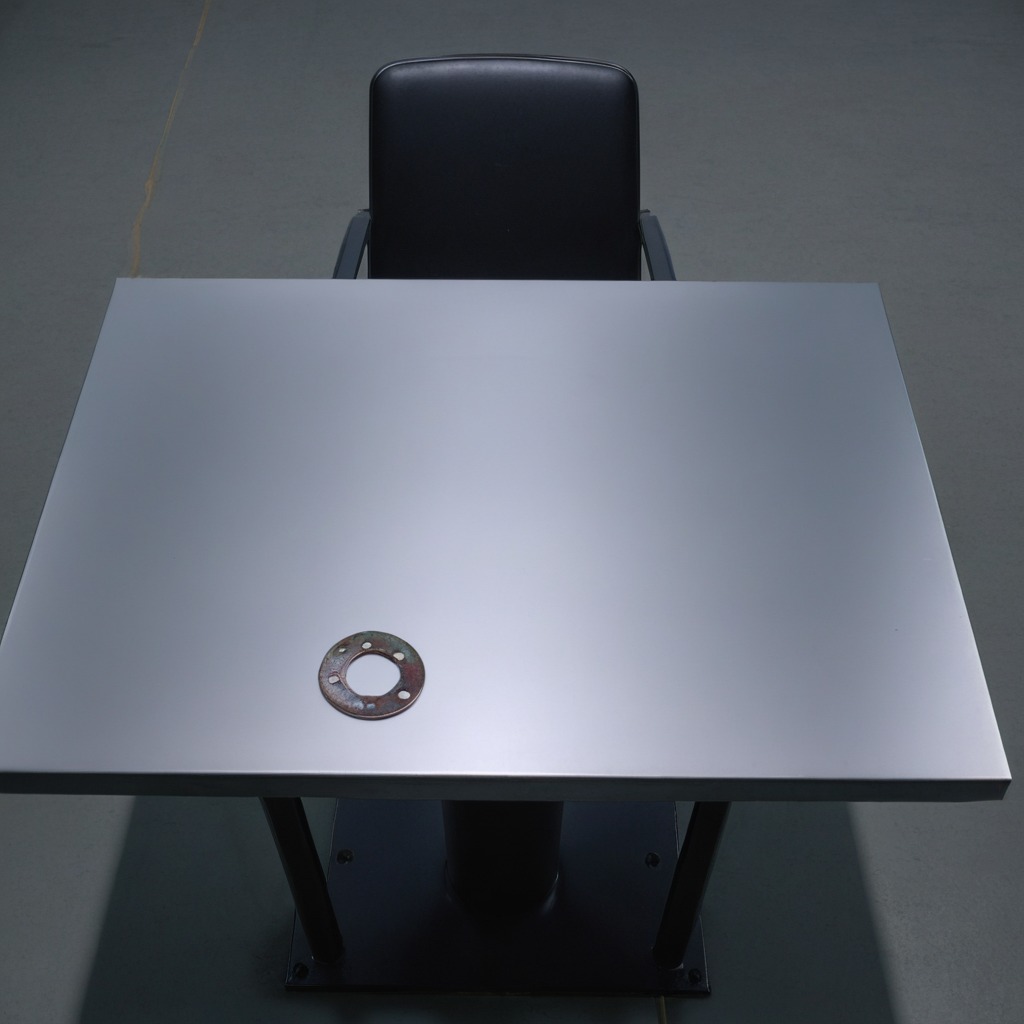
A flat metal washer is lying on the tabletop.